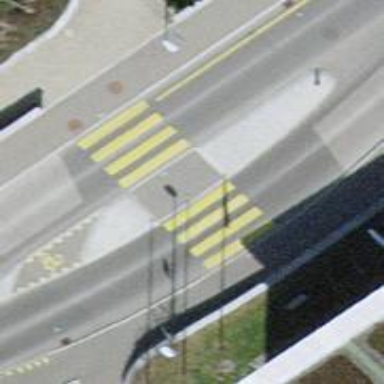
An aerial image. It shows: Marked zebra crossing with pedestrian island.